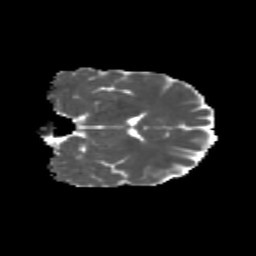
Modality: MD
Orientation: coronal
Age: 31
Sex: female
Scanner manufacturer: siemens
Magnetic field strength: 3 T
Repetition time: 1.8 s
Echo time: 0.07 s